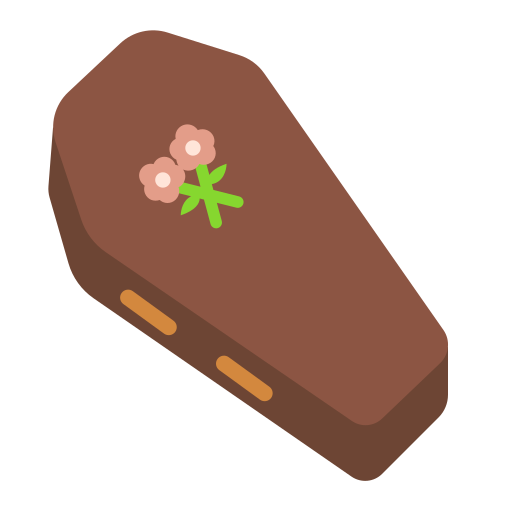
coffin flat